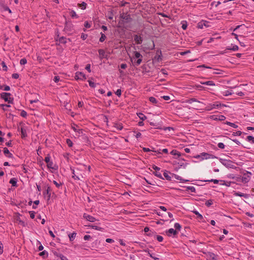
Tumor epithelial tissue: no
Tumor-associated stroma tissue: yes
Normal tissue: no